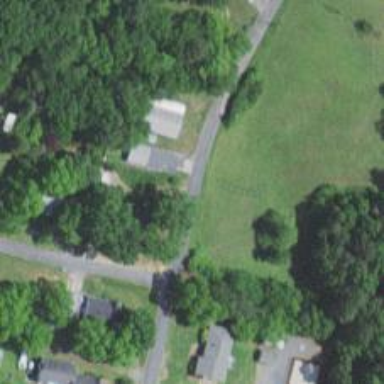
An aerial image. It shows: Residential road.